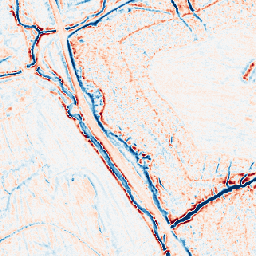
Category: edge_preserving
Decomposition family: bilateral
Decomposition parameters: d: 9
sigma_color: 150
sigma_space: 50
Upsampling method: area
Upsampling parameters: scale: 8
Upsampling scale: 8